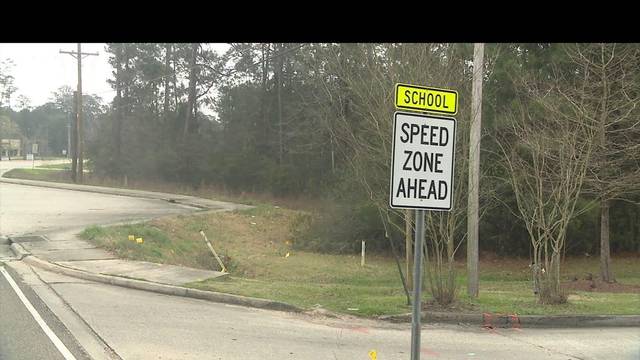
Region: United States
Coordinates: 30.458, -90.131